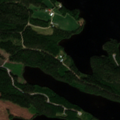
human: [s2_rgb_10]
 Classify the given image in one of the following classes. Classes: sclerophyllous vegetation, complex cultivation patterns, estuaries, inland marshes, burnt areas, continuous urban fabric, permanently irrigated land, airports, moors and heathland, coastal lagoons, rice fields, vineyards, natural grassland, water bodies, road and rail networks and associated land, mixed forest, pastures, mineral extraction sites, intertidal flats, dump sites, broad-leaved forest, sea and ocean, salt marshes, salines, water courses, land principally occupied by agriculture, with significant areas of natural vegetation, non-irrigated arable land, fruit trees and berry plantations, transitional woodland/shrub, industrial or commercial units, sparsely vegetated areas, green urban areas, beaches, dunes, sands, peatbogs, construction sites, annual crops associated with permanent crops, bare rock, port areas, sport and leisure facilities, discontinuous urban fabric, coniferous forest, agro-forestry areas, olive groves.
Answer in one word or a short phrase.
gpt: coniferous forest, water bodies